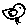
Label: bird